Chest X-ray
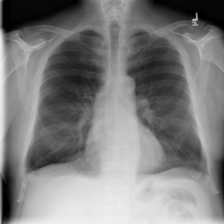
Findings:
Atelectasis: negative
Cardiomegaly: negative
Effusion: negative
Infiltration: negative
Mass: negative
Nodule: negative
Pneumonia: negative
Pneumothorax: negative
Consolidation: negative
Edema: negative
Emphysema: negative
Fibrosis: negative
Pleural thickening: negative
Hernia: negative